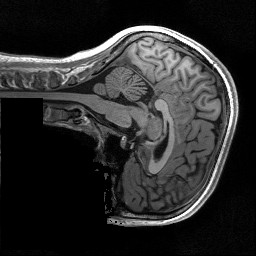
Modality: T1w
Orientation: sagittal